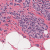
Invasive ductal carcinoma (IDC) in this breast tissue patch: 1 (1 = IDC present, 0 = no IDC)